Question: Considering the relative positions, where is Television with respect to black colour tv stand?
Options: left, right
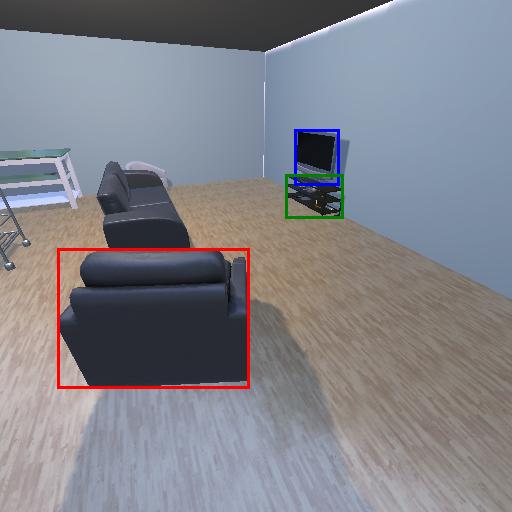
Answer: left